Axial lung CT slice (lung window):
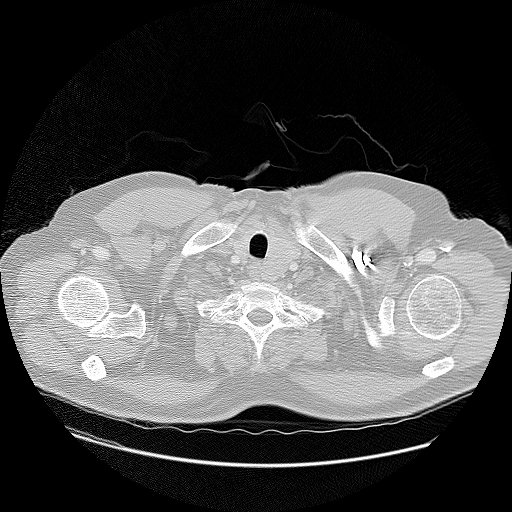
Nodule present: no